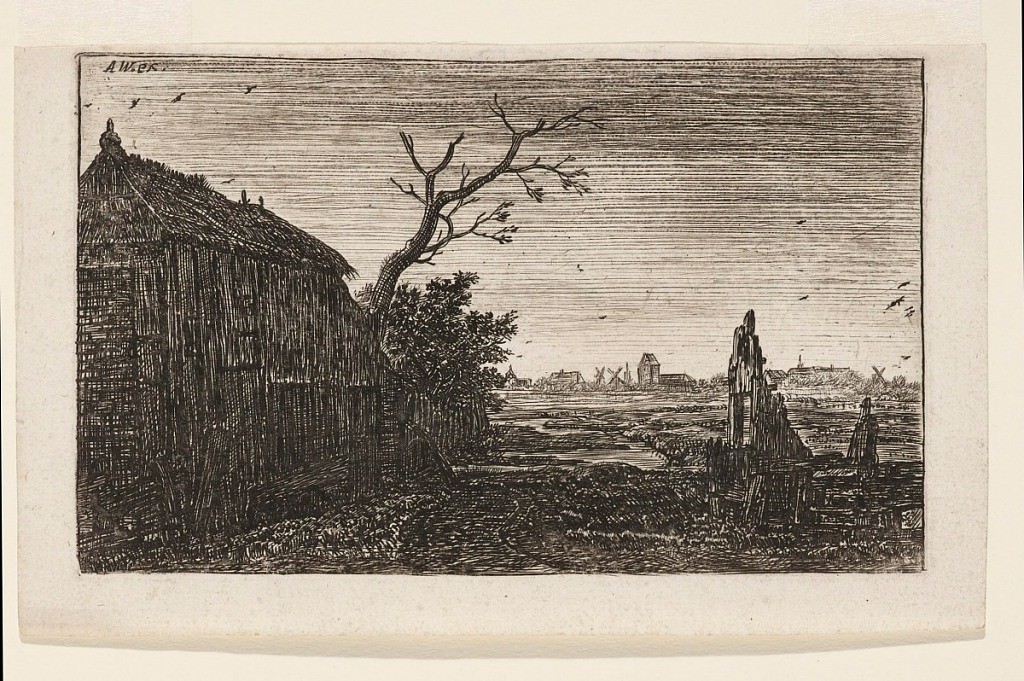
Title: The Sluice-Gate, Cottage Near Mud Flats, in the Evening
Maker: Antoni Waterloo, 1618–1677
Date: ca. 1650
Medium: Etching on white laid paper
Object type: Print
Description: A dilapidated cottage at left, an old lock at right. Mud flats in middle distance. At horizon, a silhouette of a village. Some birds in the evening sky.